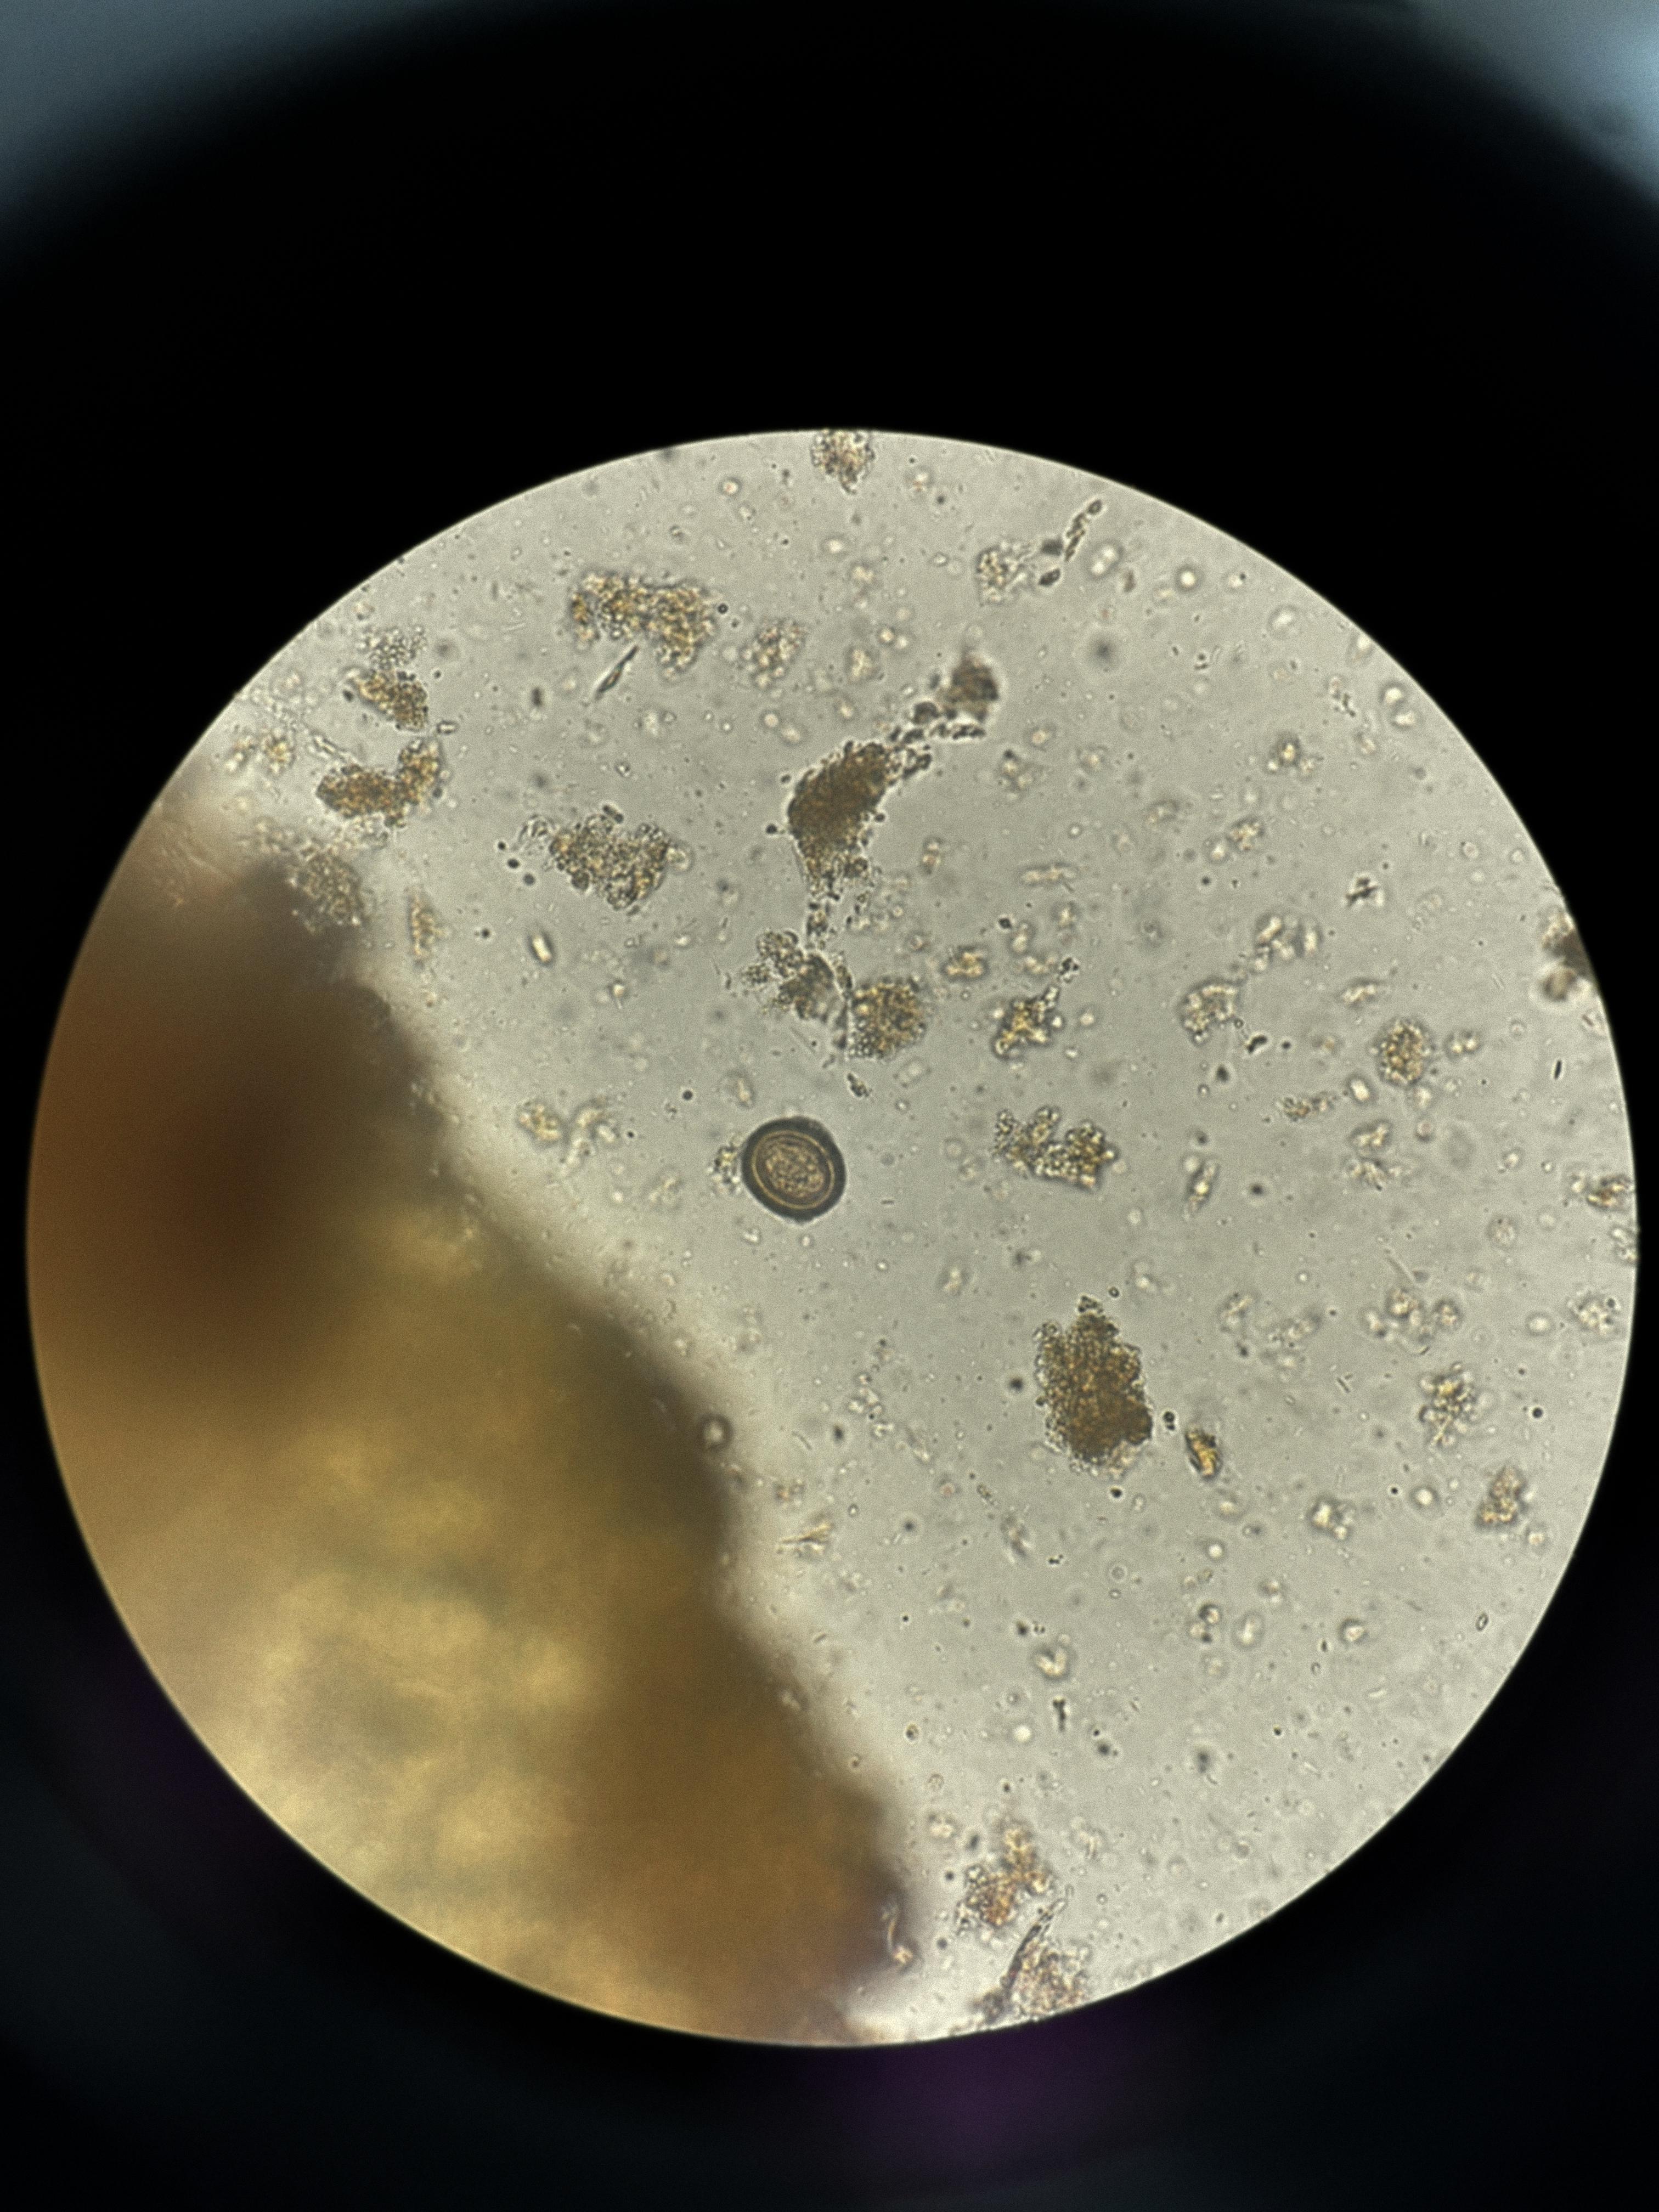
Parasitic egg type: Taenia spp. egg